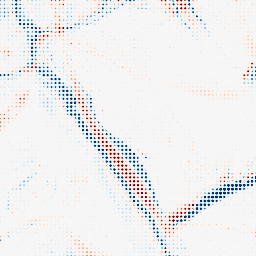
Category: morphological
Decomposition family: morphological_ellipse
Decomposition parameters: operation: average
width: 20
height: 30
Upsampling method: sinc_blackman
Upsampling parameters: scale: 8
kernel_size: 4
Upsampling scale: 8